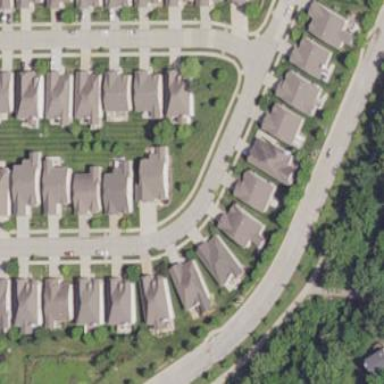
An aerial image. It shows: Sidewalk.